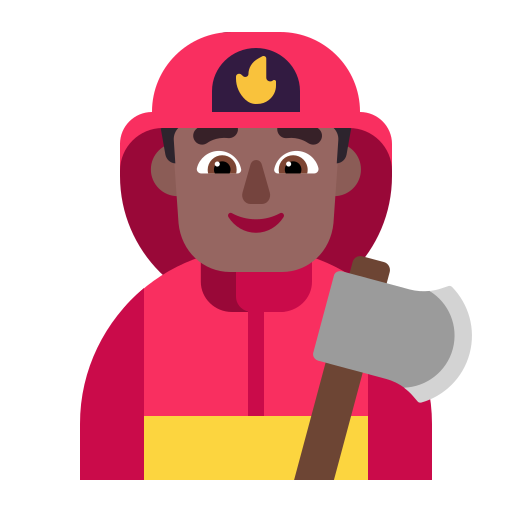
man firefighter flat  dark